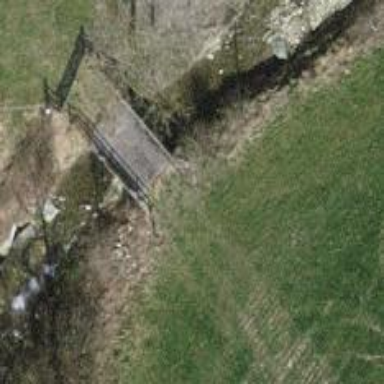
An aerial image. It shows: Track road on bridge.